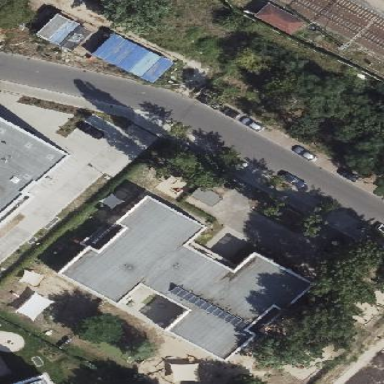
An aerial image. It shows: Kindergarten.